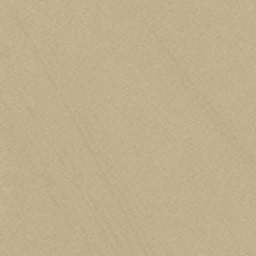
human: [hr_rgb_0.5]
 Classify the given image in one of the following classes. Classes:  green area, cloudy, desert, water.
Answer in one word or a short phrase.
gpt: desert